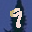
Label: 9